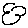
Label: cloud